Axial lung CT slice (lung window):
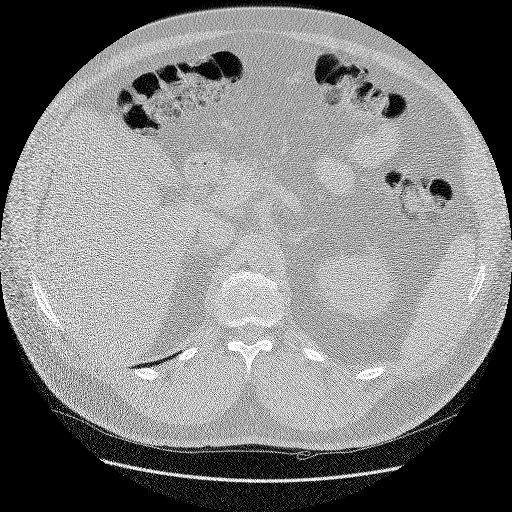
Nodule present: no